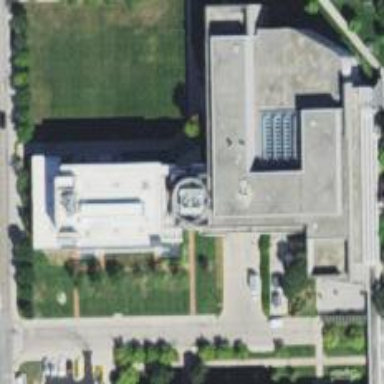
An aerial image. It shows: University building.